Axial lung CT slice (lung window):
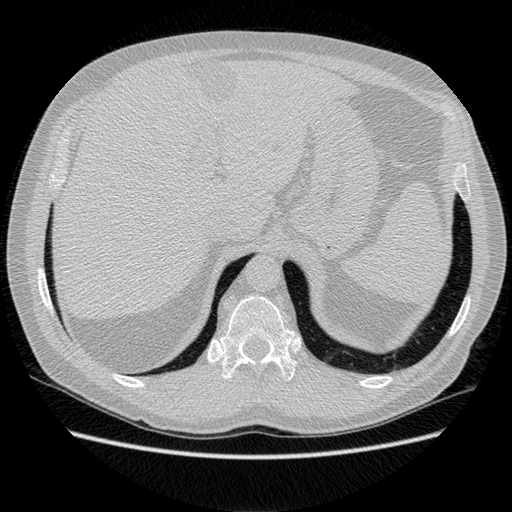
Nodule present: no